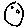
Label: moon